Question: This is the current CSS I have to implement Image reflections (though applied to div tags which contain imagehyperlinks - fb and twitter) and it works in Chrome and Safari. How would I implement the same effect in IE9?
'''
.SocialIconStyle
{
width:27px; float:left;
-webkit-box-reflect: below 0
-webkit-gradient(linear, left top, left bottom, from(transparent), color-stop(0.5, transparent), to(white));
}
'''

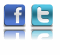
Answer: IE9s support for webkit style linear gradients is poor to say the least. Take a look here
<URL>
You may be able to use svg using this site. Just check the IE9 support box.
<URL>